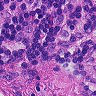
Metastatic tissue present: no